Question: I'm trying to extend the 'python.lang' file so that it will make methods like '__init__' highlighted. I've been trying to come up with a Regex that will match all '__privateMethods()'.
The 'python.lang' is a XML file containing all of the highlighting rules for python files. Ex:
'''
<context id="special-variables" style-ref="special-variable">
<prefix>(?&lt;![\w\.])</prefix>
<keyword>self</keyword>
<keyword>__name__</keyword>
<keyword>__debug__</keyword>
</context>
'''
How can I extend this so that it matches double underscores?
---
What I added to my 'python.lang' file (if anyone's interested):
First off you need to add this line near the top where the styles are defined.
'''
<style id="private-methods" _name="Private Methods" map-to="def:special-constant"/>
'''
Then you'll add the Regex that <URL>:
'''
<context id="private-methods" style-ref="private-methods">
<match>(__[a-zA-Z_]*(__)?)</match>
</context>
'''
And here is what it looks like when your done!

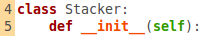
Answer: It should rather be:
'''
(__[a-zA-Z0-9_]*(__)?)
'''
In order to match all of the following:
'''
__hello()
__init__()
__this_is_a_function()
__this_is_also_a_function__()
__a_URL2_function__()
'''